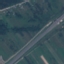
Land use / land cover class: Highway